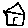
Label: house